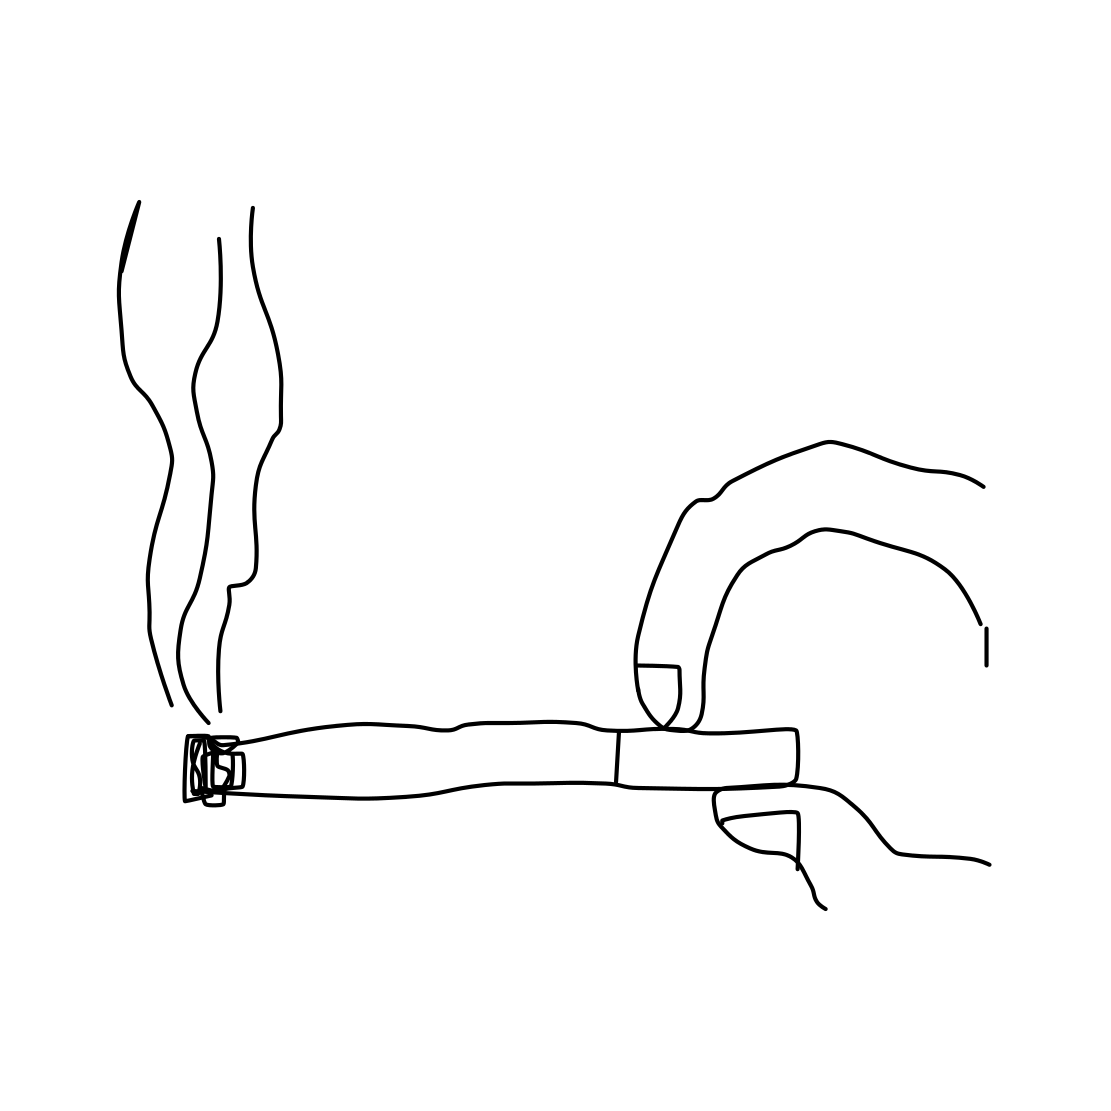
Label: cigarette